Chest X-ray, PA view. Patient: 24 years old, sex F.
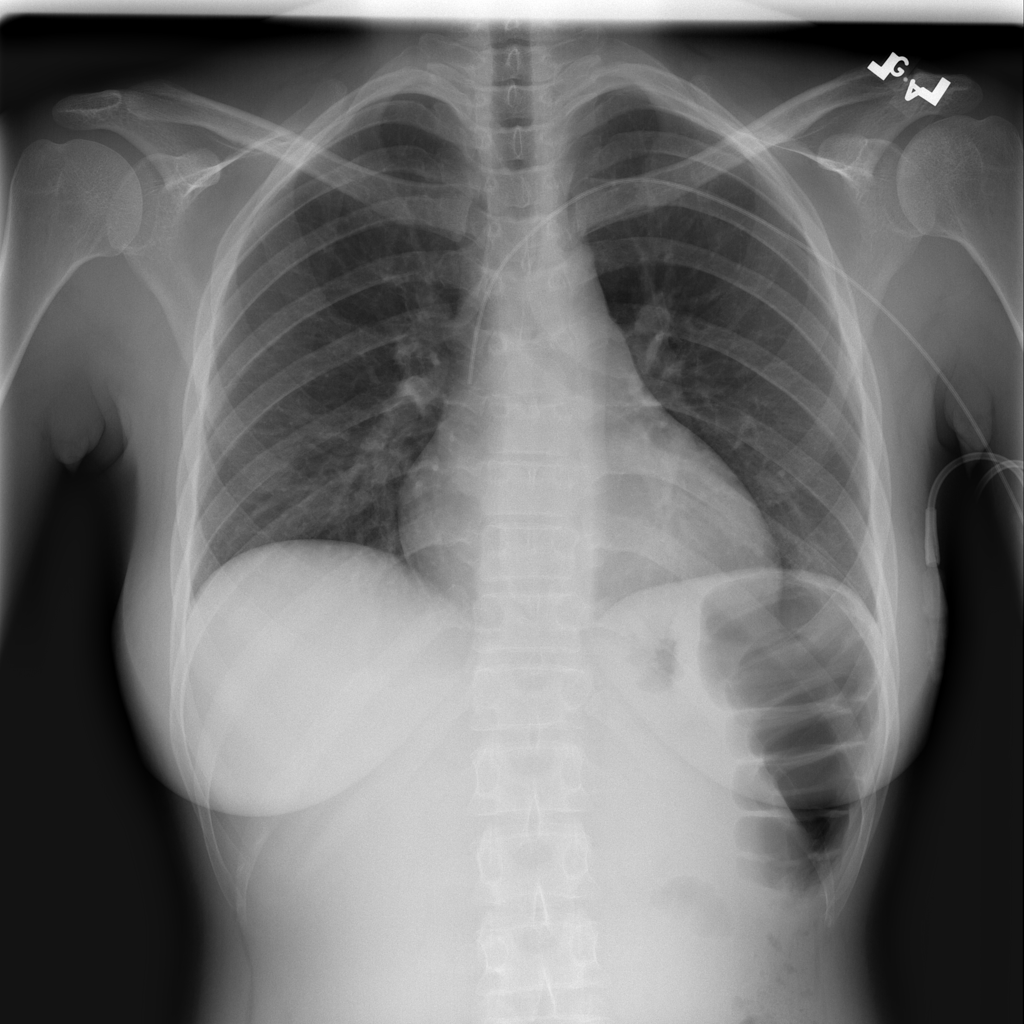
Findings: No Finding